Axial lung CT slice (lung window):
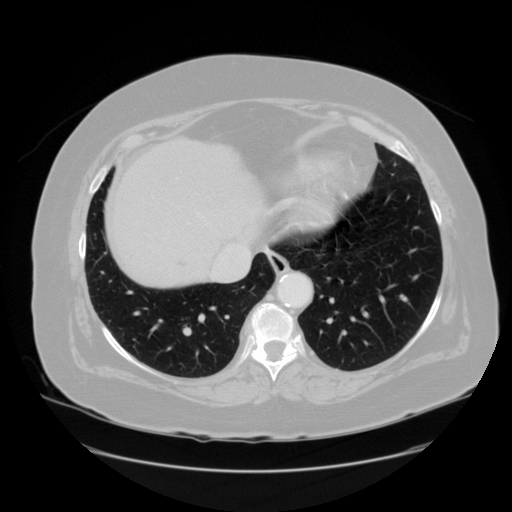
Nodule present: no